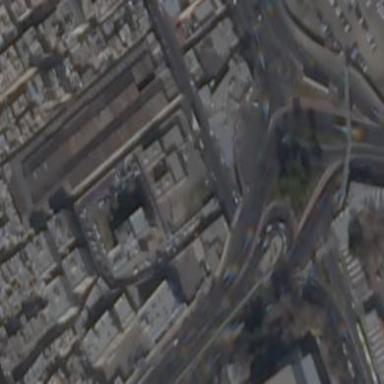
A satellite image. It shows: Government office building.